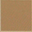
Piece: xx